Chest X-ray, PA view. Patient: 33 years old, sex M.
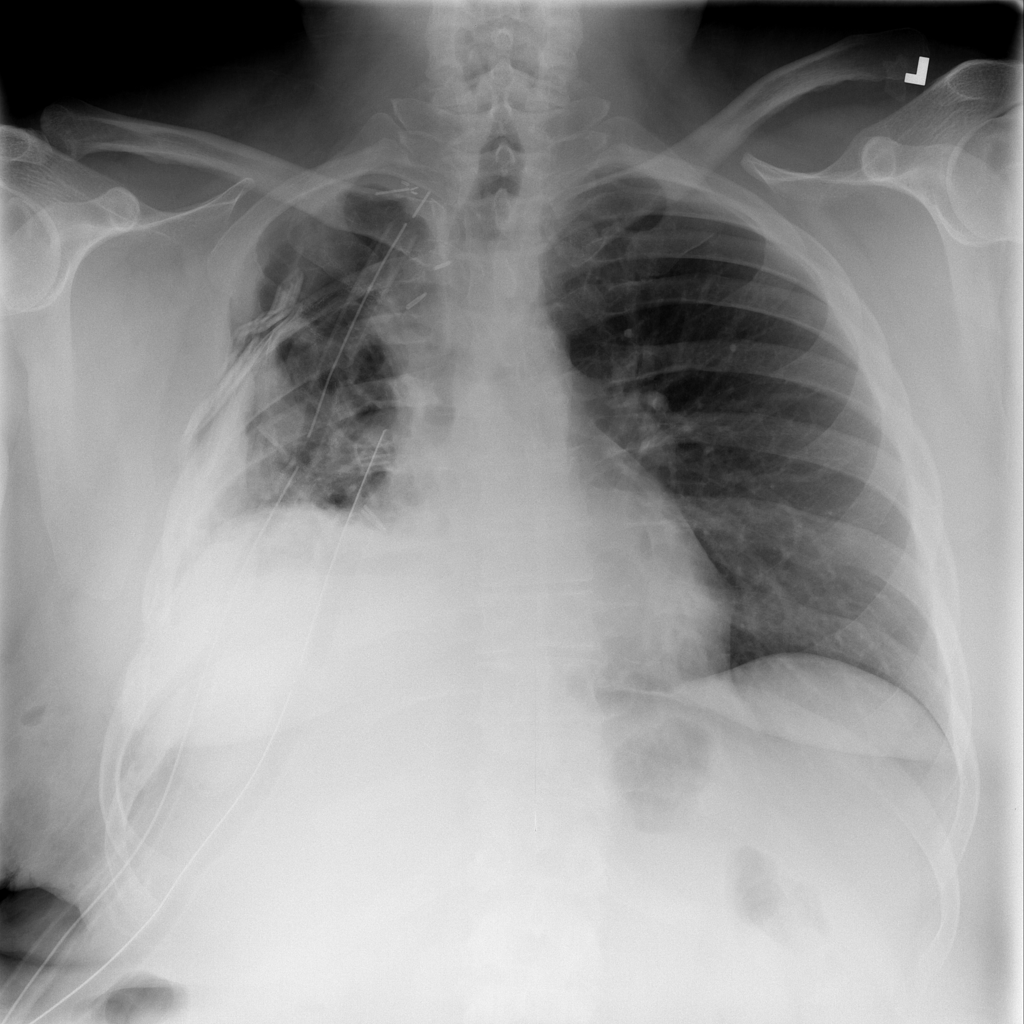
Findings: Pneumothorax